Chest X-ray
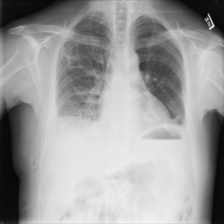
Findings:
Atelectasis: positive
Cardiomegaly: negative
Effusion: negative
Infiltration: negative
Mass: negative
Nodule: negative
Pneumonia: negative
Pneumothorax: positive
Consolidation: negative
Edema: negative
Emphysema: negative
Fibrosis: negative
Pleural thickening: negative
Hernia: negative